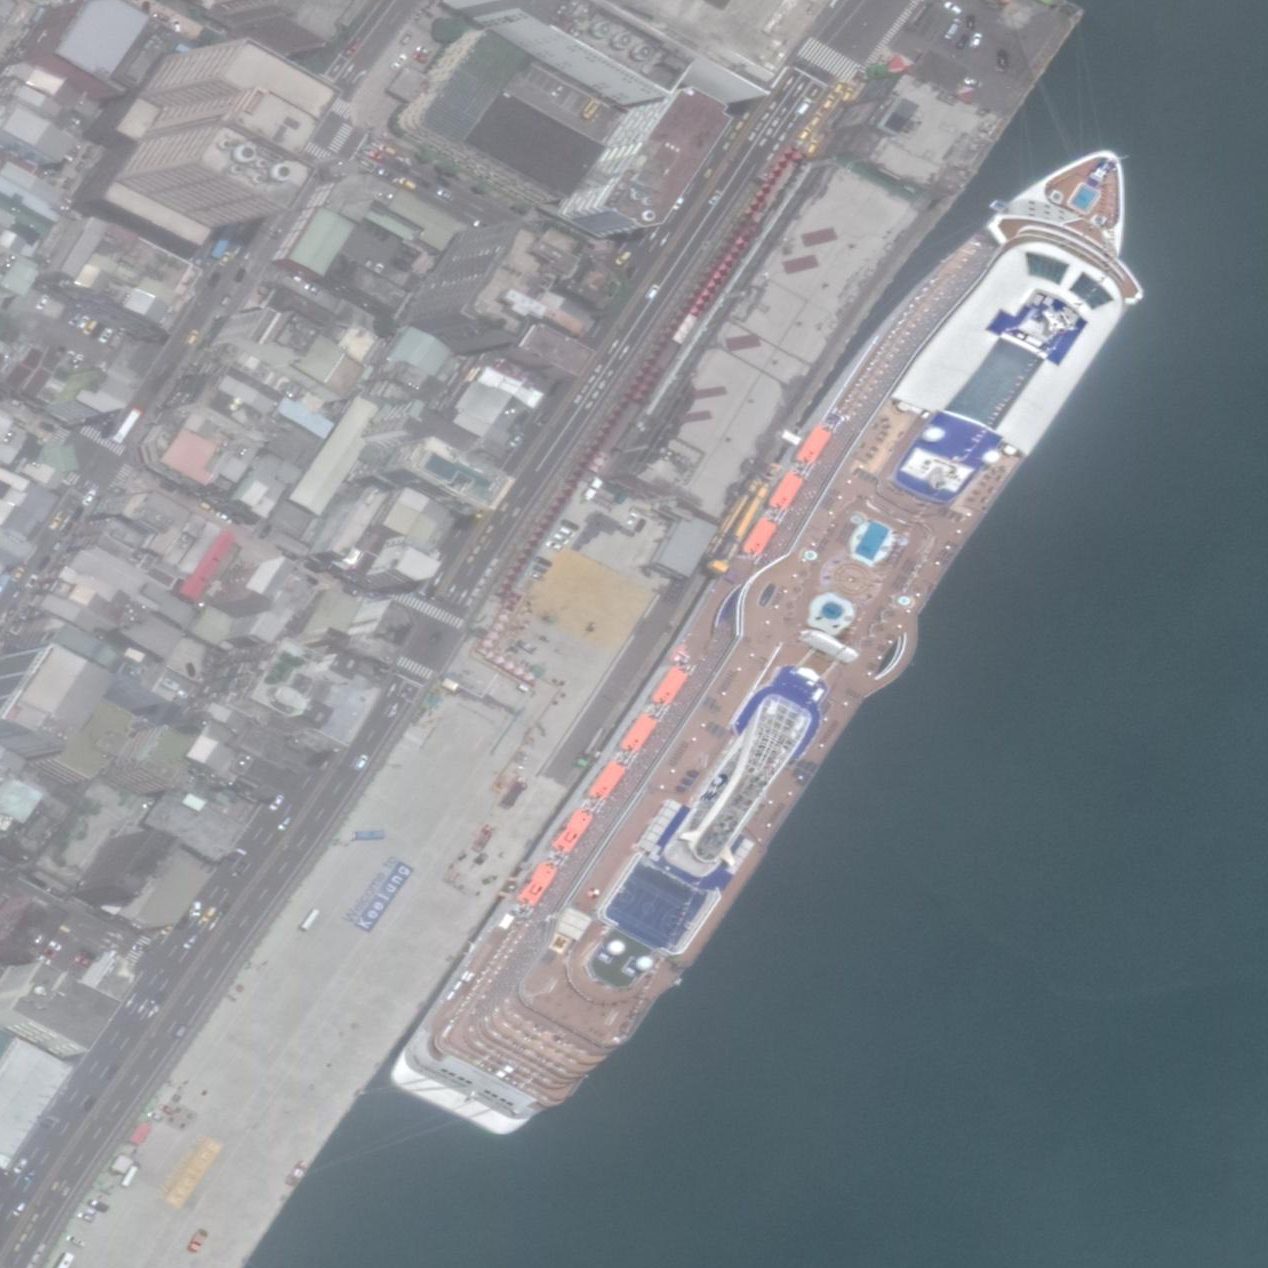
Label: Megayacht